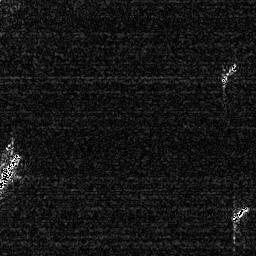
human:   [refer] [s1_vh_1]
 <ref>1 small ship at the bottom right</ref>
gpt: <box>[[89, 79, 96, 87, 0]]</box>